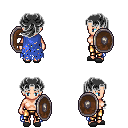
a pixel art fantasy rpg character, female body template, human, light skin, blue tattered cape, gold greaves, gray princess hairstyle, gray slippers, shield, four views (front, back, left, right), 2x2 character sprite sheet, small pixel art, hard edges, no anti-aliasing